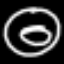
Label: donut